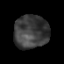
Tissue: prostate
Cell type: T cells
Senescence score: 0.2354
Nuclear area (px): 1134
Mean DAPI intensity: 61.972